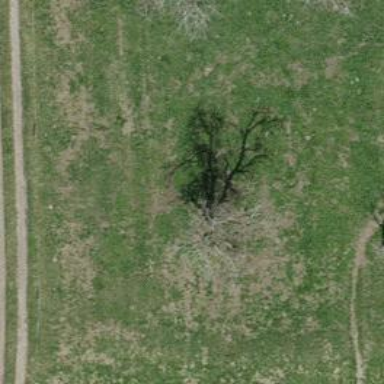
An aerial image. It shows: Deciduous tree with lush green leaves.